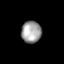
Tissue: lung
Cell type: Others
Senescence score: 0.1773
Nuclear area (px): 436
Mean DAPI intensity: 156.585